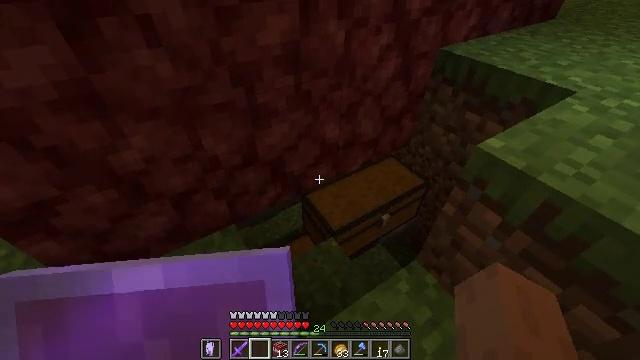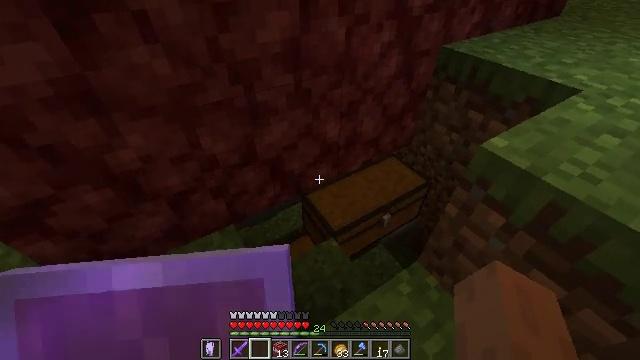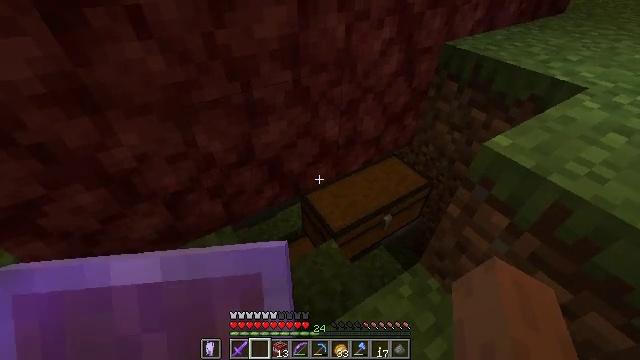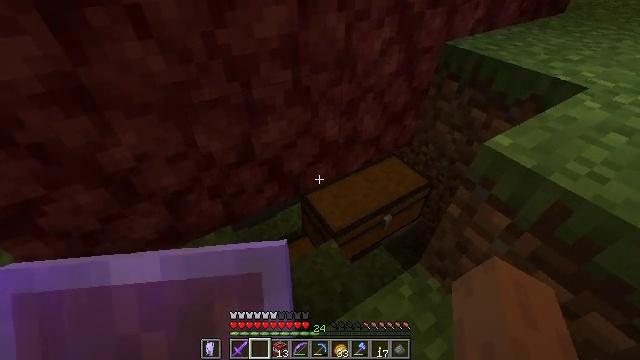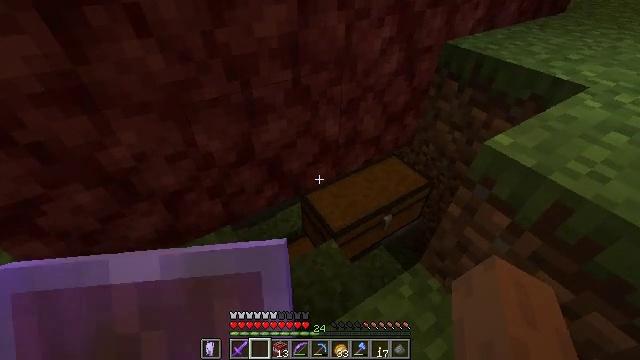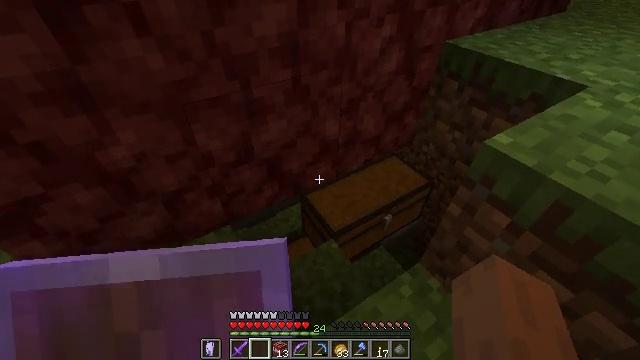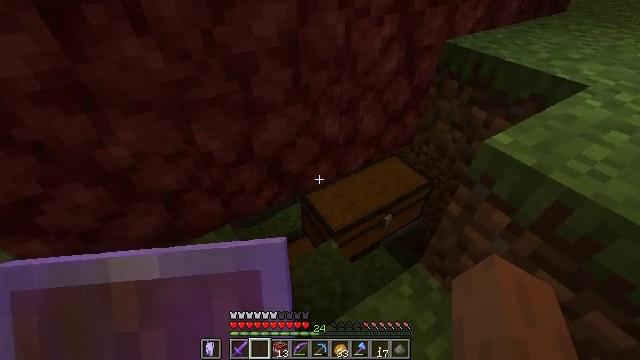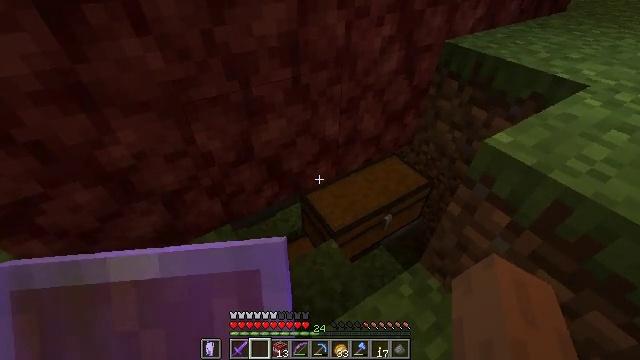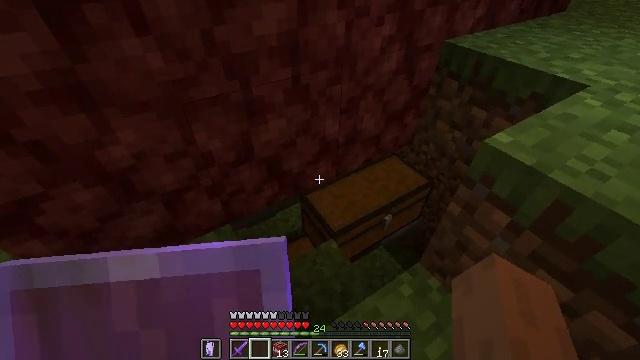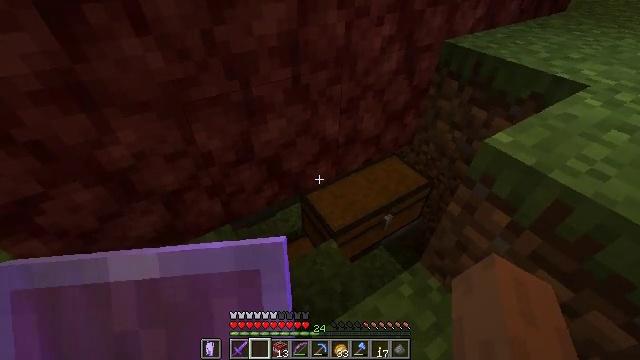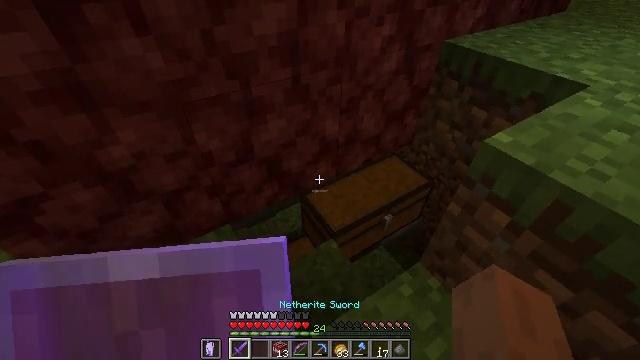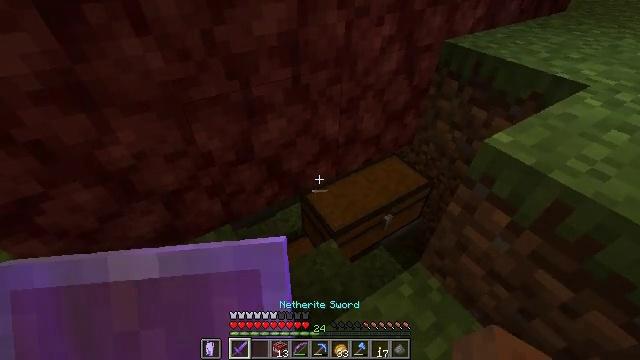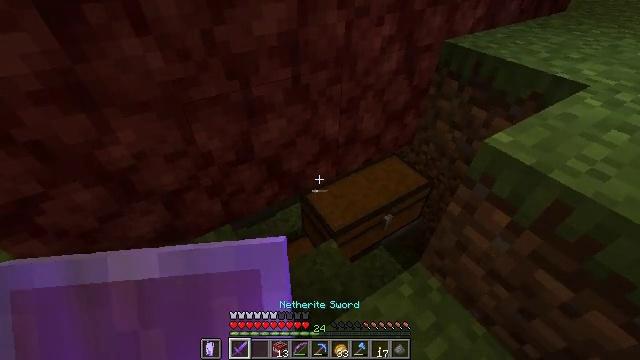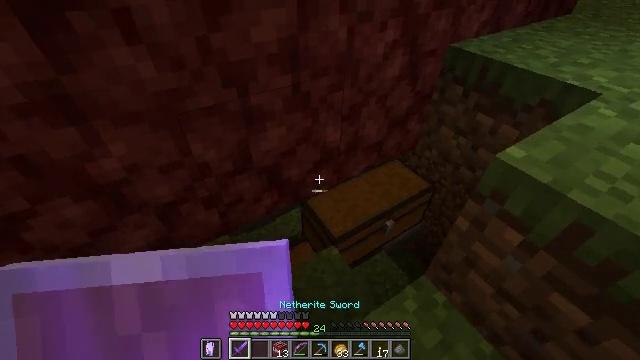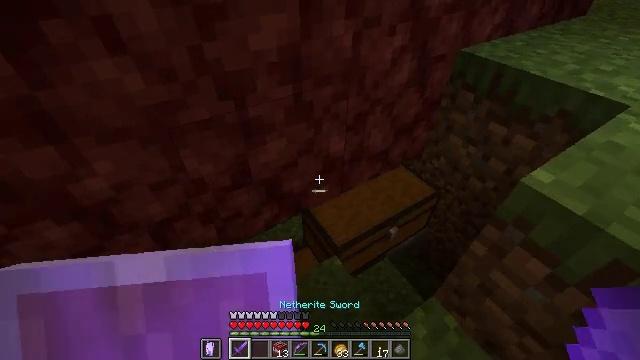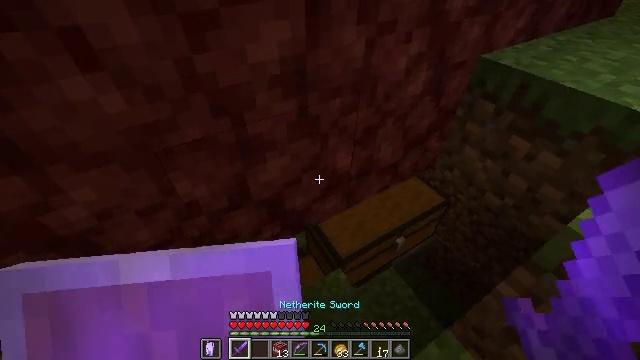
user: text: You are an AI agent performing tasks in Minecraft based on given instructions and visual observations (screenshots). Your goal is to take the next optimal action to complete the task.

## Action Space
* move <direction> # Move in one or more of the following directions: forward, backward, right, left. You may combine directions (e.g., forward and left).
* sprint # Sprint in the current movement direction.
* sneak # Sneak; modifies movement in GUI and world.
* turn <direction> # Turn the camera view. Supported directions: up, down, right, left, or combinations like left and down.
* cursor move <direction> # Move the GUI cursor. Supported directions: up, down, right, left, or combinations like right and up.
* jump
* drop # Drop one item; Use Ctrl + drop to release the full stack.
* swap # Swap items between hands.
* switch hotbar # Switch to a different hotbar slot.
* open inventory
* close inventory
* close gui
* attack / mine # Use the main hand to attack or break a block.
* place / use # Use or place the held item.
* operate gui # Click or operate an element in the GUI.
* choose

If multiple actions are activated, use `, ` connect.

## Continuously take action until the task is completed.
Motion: motion action
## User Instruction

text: Hunt the zombie.
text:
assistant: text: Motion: no_op
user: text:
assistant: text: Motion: no_op
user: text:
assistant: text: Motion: no_op
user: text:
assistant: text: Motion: no_op
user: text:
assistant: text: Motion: no_op
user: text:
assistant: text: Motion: no_op
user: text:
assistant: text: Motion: no_op
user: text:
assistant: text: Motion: no_op
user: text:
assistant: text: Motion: no_op
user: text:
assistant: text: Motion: no_op
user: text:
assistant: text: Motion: no_op
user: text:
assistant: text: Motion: no_op
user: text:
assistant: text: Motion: move forward
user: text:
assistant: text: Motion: move forward
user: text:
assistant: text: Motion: move forward, turn left
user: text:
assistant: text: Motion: move forward, turn left
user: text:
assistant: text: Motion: move forward and move right, turn left and down
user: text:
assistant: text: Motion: move forward and move right, turn left
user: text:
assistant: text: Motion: move forward and move right, turn left
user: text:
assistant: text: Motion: move forward and move right, turn left
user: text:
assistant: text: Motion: move forward and move right, turn left
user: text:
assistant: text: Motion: move forward, turn left
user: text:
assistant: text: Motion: move forward, turn left
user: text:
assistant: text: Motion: no_op
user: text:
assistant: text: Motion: no_op
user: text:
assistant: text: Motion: no_op
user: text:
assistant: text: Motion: turn up
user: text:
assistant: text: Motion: turn up
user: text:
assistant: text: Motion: turn right and up
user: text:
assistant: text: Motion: turn right and up